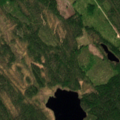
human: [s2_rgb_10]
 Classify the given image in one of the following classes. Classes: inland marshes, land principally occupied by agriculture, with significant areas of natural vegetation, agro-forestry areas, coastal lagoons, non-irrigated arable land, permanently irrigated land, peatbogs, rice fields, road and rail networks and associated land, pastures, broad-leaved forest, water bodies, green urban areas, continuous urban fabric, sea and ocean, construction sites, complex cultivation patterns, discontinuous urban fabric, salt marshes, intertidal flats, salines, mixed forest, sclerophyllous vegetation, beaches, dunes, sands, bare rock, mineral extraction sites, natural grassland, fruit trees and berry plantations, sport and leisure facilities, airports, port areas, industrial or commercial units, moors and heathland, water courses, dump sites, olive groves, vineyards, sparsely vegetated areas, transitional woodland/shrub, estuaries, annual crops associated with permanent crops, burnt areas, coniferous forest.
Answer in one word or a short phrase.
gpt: coniferous forest, mixed forest, transitional woodland/shrub